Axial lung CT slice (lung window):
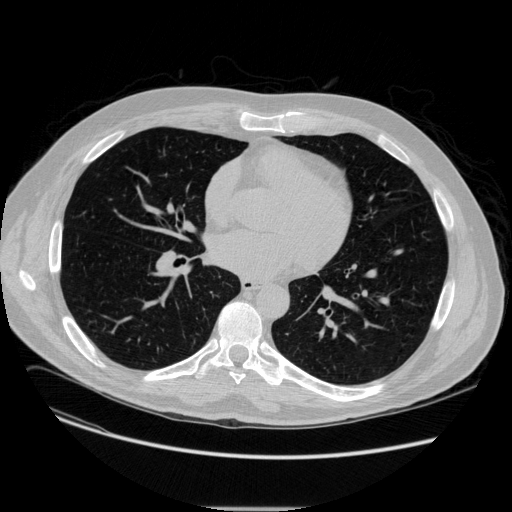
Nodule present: no